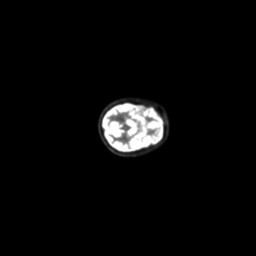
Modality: PET
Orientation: axial
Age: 42
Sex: male
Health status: ill